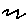
Label: zigzag